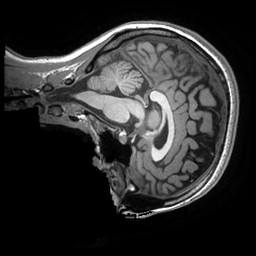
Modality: T1w
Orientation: sagittal
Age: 25
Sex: female
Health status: healthy
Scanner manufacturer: ge